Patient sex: M
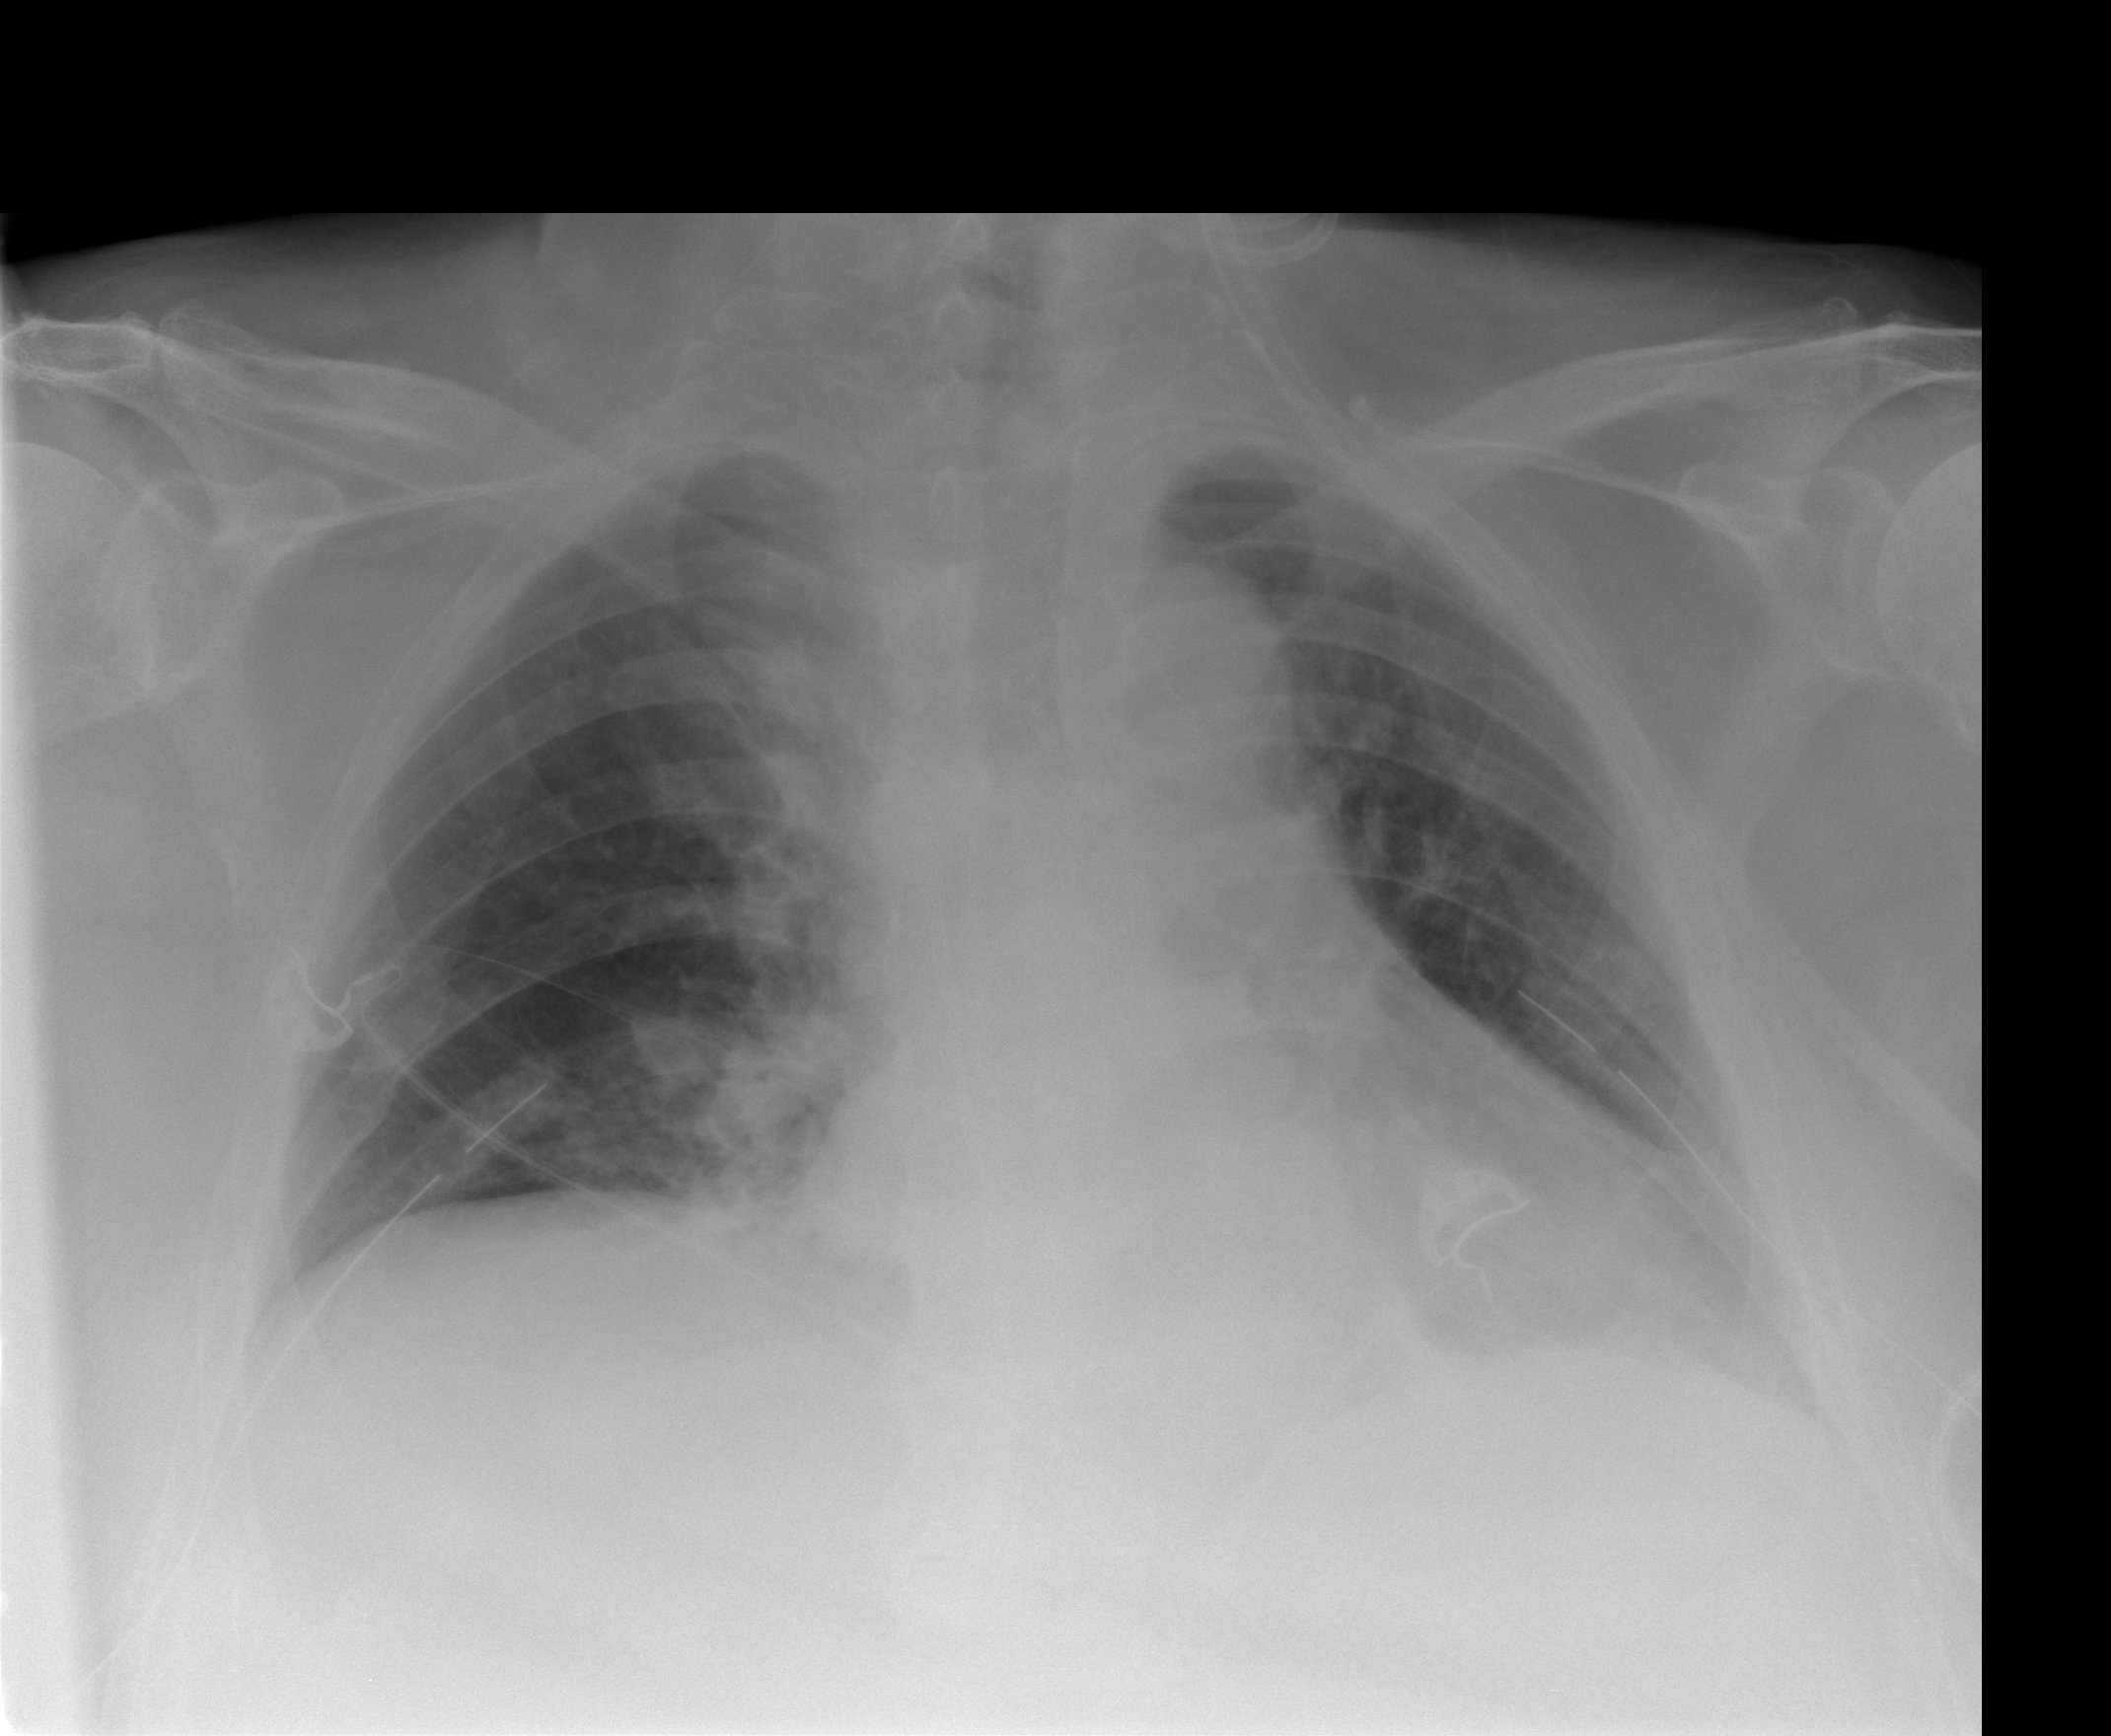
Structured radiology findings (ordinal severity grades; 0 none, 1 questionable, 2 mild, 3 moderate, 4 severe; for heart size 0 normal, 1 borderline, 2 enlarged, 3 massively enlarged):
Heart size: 2
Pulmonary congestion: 2
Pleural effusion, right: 0
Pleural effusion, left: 2
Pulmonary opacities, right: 0
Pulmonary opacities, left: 0
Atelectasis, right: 2
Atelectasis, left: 2